Interaction volume radius: 10 \u00c5
Interaction volume height: 25 \u00c5
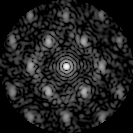
Disorder parameter: 0.5551